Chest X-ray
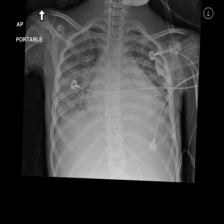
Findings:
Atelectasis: negative
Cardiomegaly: negative
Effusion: negative
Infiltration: positive
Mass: negative
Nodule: negative
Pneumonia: positive
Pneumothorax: negative
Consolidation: negative
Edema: negative
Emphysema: negative
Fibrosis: negative
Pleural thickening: negative
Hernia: negative